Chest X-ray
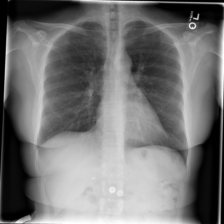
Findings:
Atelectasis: negative
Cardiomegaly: negative
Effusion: negative
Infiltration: negative
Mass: negative
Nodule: negative
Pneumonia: negative
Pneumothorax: negative
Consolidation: negative
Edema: negative
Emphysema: negative
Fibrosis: negative
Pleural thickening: negative
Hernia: negative